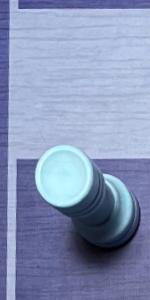
Label: Rook_White